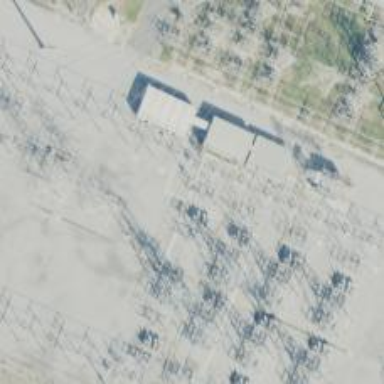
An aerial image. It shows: Switch for power supply.